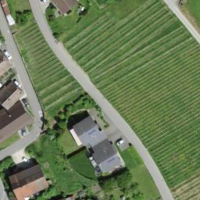
EUNIS habitat code: 55
Species observed at this site:
Levisticum officinale